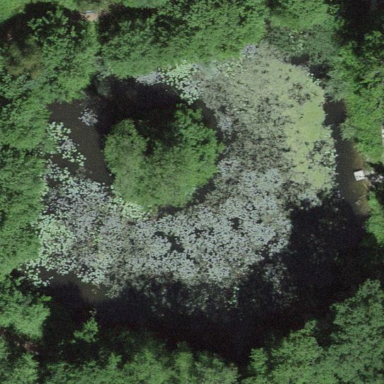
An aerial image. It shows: Pond surrounded by natural water.